Field crop: maize
Growth stage: 2
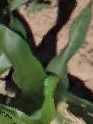
Species: maize